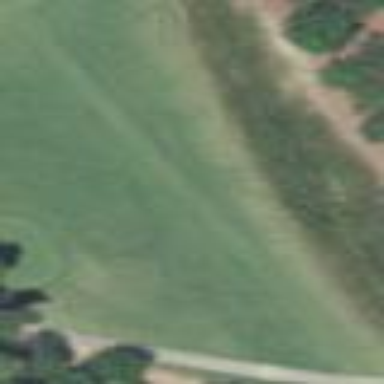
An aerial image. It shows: Grassy area designated as golf fairway.